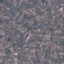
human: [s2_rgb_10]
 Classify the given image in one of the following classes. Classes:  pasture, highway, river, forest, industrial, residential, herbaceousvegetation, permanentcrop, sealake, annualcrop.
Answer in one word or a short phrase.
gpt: Residential